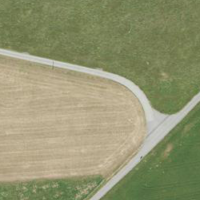
EUNIS habitat code: 52
Species observed at this site:
Centaurea scabiosa